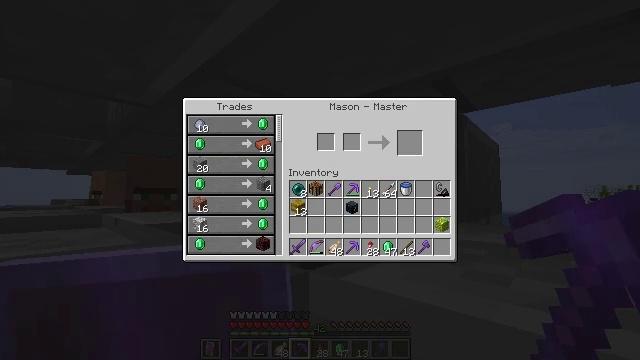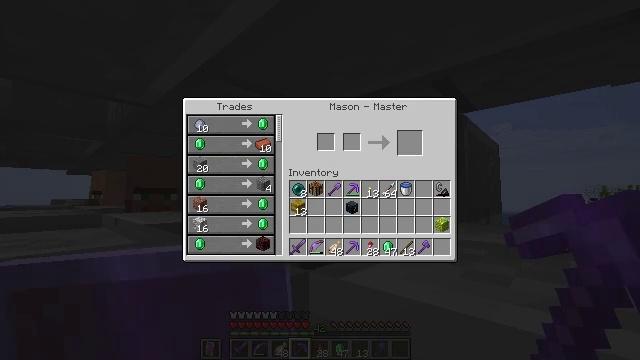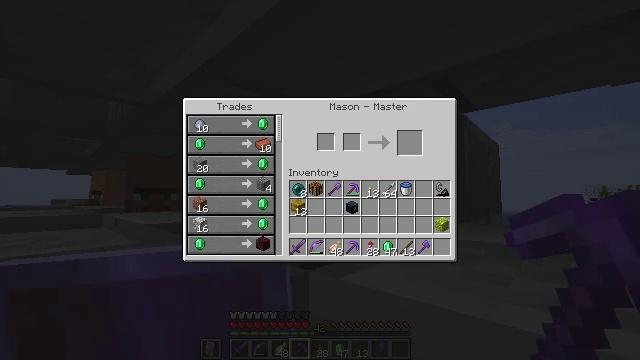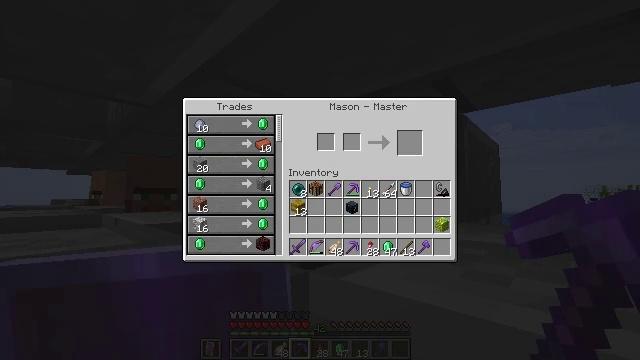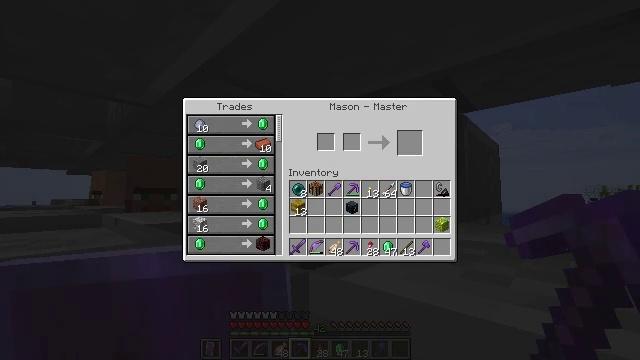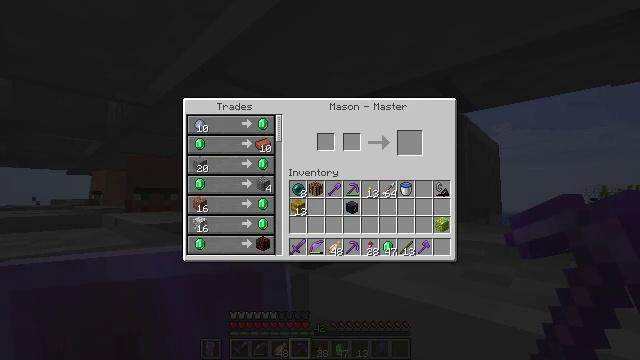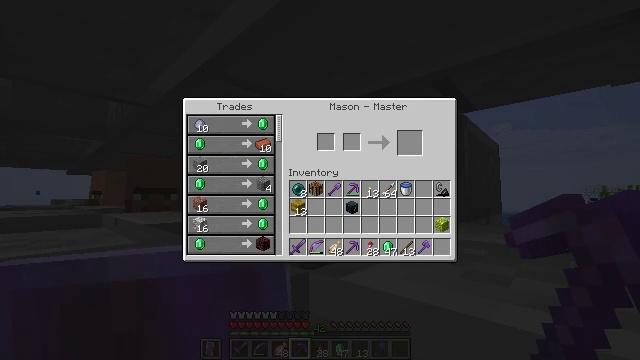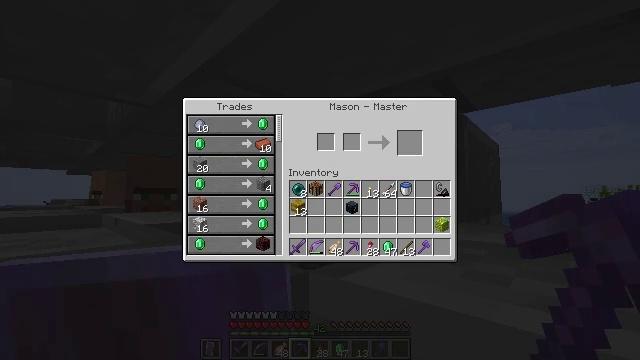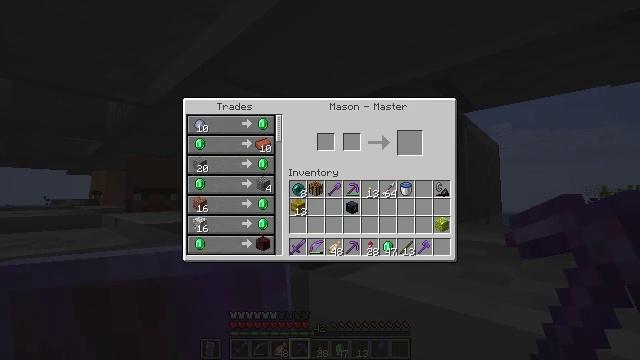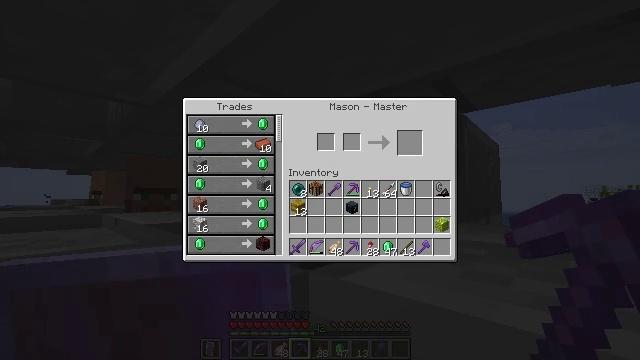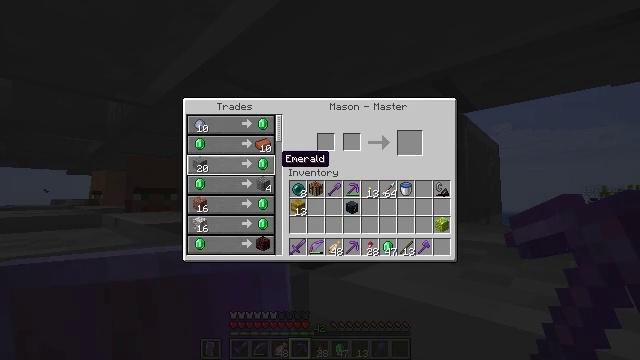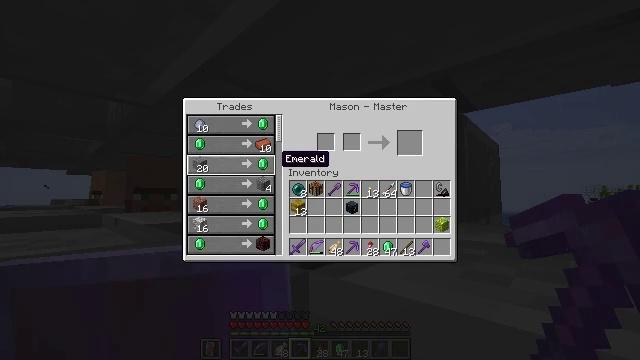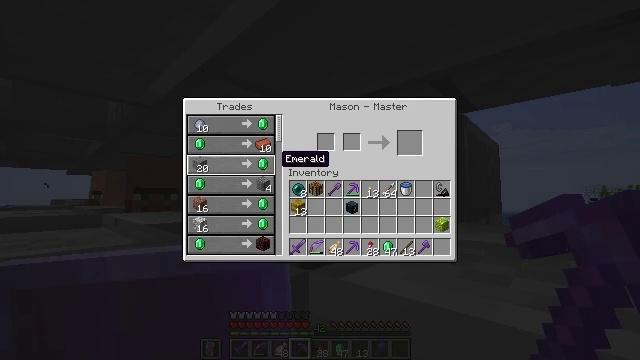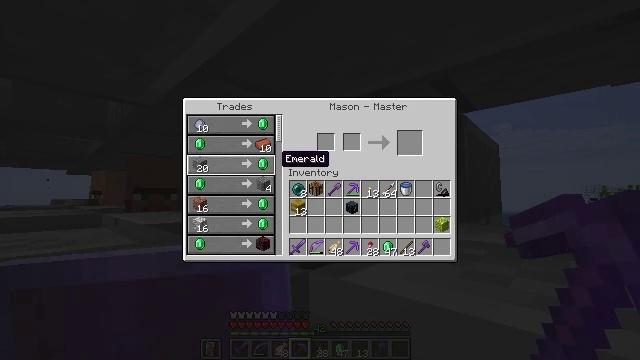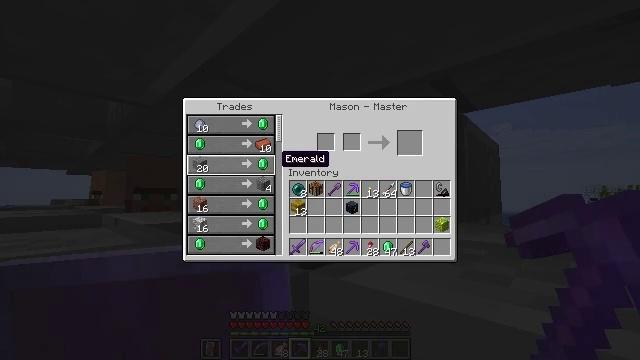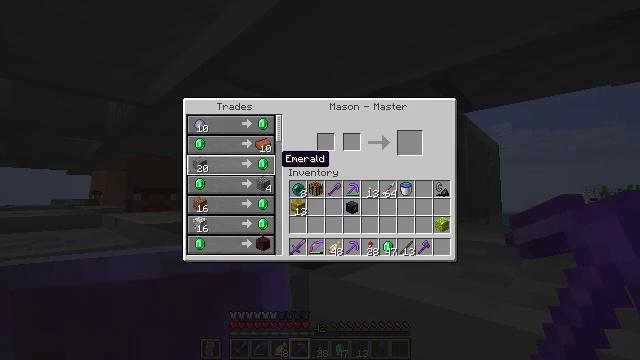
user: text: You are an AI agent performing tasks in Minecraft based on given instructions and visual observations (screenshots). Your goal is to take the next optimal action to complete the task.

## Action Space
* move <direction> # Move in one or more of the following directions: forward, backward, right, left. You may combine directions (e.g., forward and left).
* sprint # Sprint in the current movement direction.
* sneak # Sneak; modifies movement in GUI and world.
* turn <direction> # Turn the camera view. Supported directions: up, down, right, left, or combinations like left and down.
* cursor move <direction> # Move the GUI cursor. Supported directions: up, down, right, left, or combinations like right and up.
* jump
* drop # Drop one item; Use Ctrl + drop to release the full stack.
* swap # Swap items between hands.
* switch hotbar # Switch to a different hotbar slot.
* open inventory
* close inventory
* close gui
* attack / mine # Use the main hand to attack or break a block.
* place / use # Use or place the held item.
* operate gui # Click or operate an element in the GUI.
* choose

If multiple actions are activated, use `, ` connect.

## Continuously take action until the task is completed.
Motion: motion action
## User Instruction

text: Use a furnace to get black glazed terracotta.
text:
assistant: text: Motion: no_op
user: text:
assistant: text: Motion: no_op
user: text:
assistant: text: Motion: no_op
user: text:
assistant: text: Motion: no_op
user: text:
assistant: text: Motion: no_op
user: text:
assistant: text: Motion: no_op
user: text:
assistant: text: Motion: no_op
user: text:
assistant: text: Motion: turn left
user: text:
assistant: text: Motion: no_op
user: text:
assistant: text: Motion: no_op
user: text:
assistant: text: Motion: no_op
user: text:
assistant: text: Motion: no_op
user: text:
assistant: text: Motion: no_op
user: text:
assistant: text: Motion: no_op
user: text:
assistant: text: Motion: no_op
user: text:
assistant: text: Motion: no_op
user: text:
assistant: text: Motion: no_op
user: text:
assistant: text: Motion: no_op
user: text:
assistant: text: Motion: no_op
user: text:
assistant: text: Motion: no_op
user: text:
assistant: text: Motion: no_op
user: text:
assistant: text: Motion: no_op
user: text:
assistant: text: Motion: no_op
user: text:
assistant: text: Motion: no_op
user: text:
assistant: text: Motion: no_op
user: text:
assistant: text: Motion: no_op
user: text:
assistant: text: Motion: no_op
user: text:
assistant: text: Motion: no_op
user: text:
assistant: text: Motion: no_op
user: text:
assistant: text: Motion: turn down